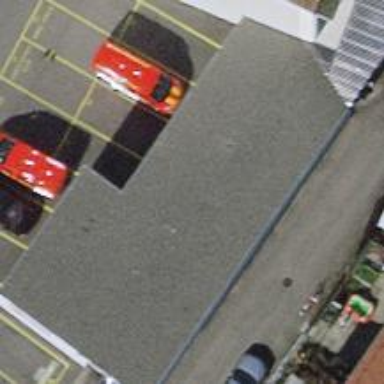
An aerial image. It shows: Car wash facility.